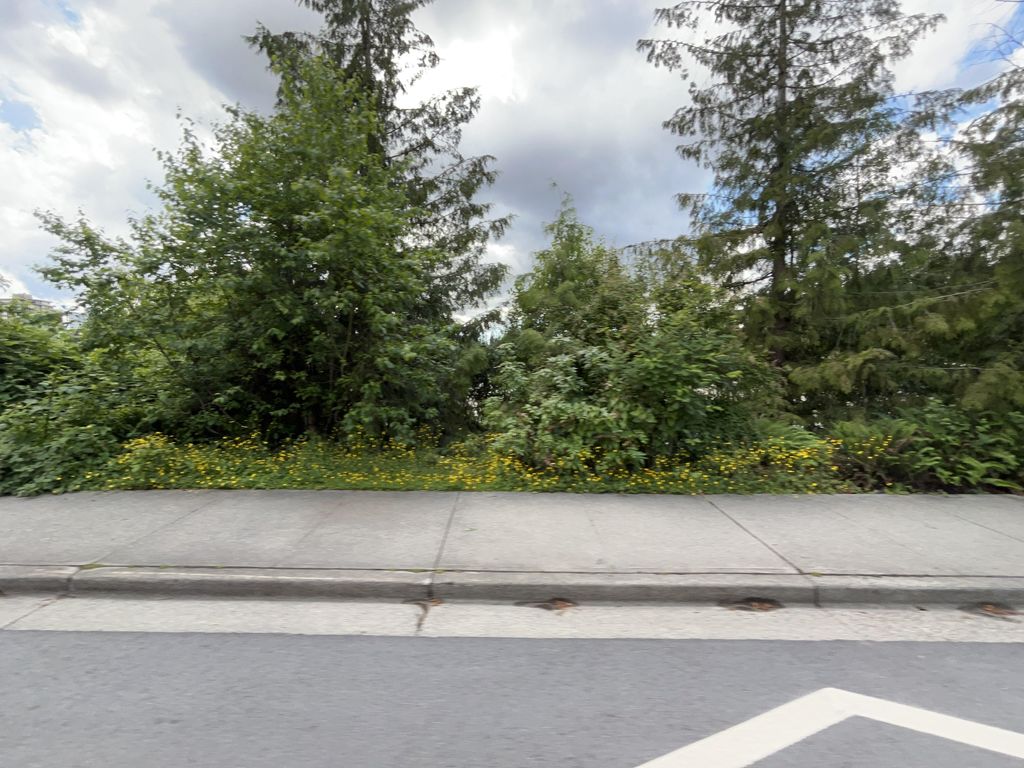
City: vancouver